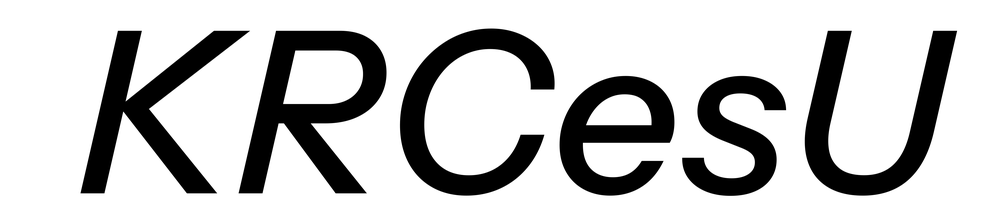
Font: InstrumentSans-Italic_Medium_Italic